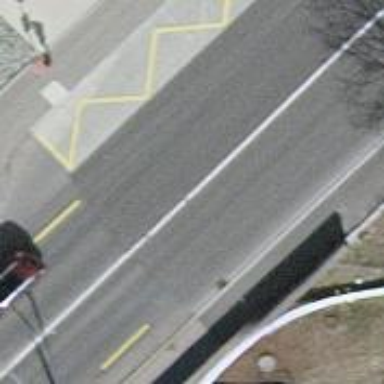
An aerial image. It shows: Trolleybus stop position for public transport.